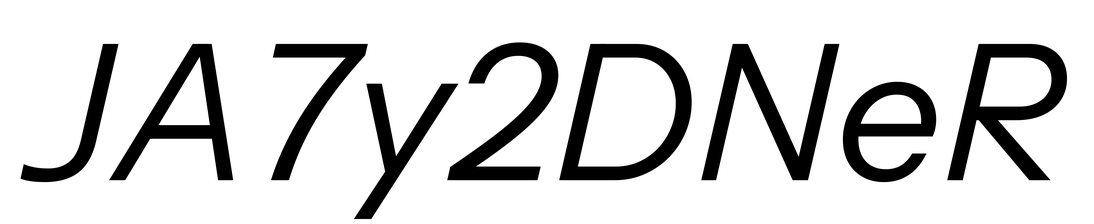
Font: InstrumentSans-Italic_Italic